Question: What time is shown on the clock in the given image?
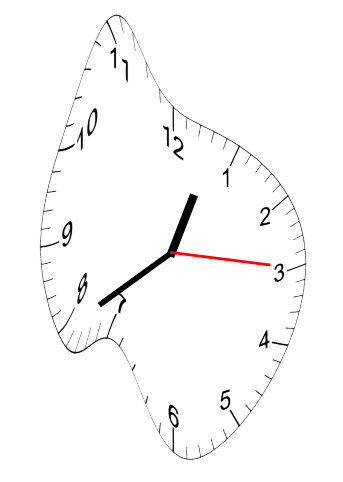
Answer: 12:39:15